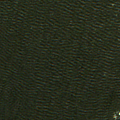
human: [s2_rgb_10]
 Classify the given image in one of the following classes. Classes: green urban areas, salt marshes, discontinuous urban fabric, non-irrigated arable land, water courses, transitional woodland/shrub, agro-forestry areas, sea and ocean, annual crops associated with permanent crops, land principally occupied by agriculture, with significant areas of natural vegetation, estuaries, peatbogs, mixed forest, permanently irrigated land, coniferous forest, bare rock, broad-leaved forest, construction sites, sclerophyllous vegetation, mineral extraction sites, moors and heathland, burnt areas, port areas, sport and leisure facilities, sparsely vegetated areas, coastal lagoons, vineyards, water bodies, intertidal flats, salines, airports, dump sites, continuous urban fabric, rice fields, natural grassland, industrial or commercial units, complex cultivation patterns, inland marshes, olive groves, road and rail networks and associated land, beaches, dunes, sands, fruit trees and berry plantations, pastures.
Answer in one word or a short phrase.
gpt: sea and ocean